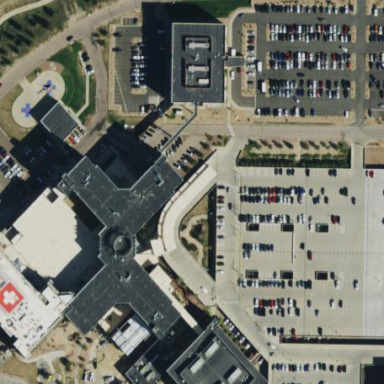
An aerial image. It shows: Healthcare facility identified as hospital.